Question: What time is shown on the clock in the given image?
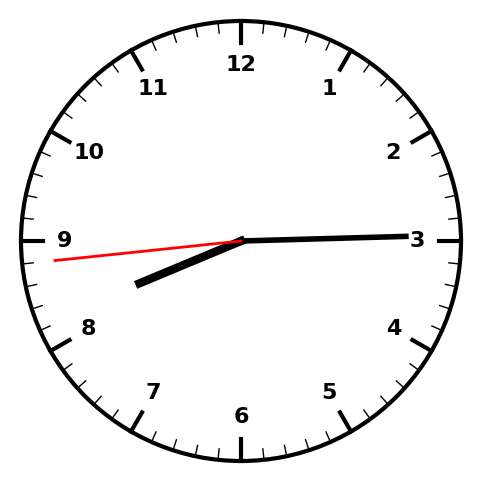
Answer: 08:14:44